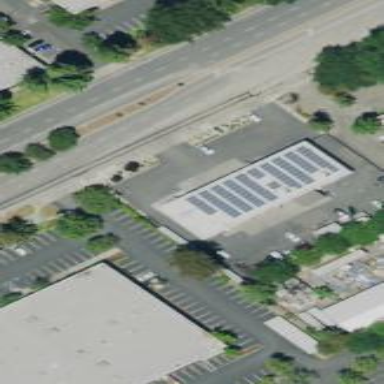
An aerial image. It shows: Building that houses car repair shop.